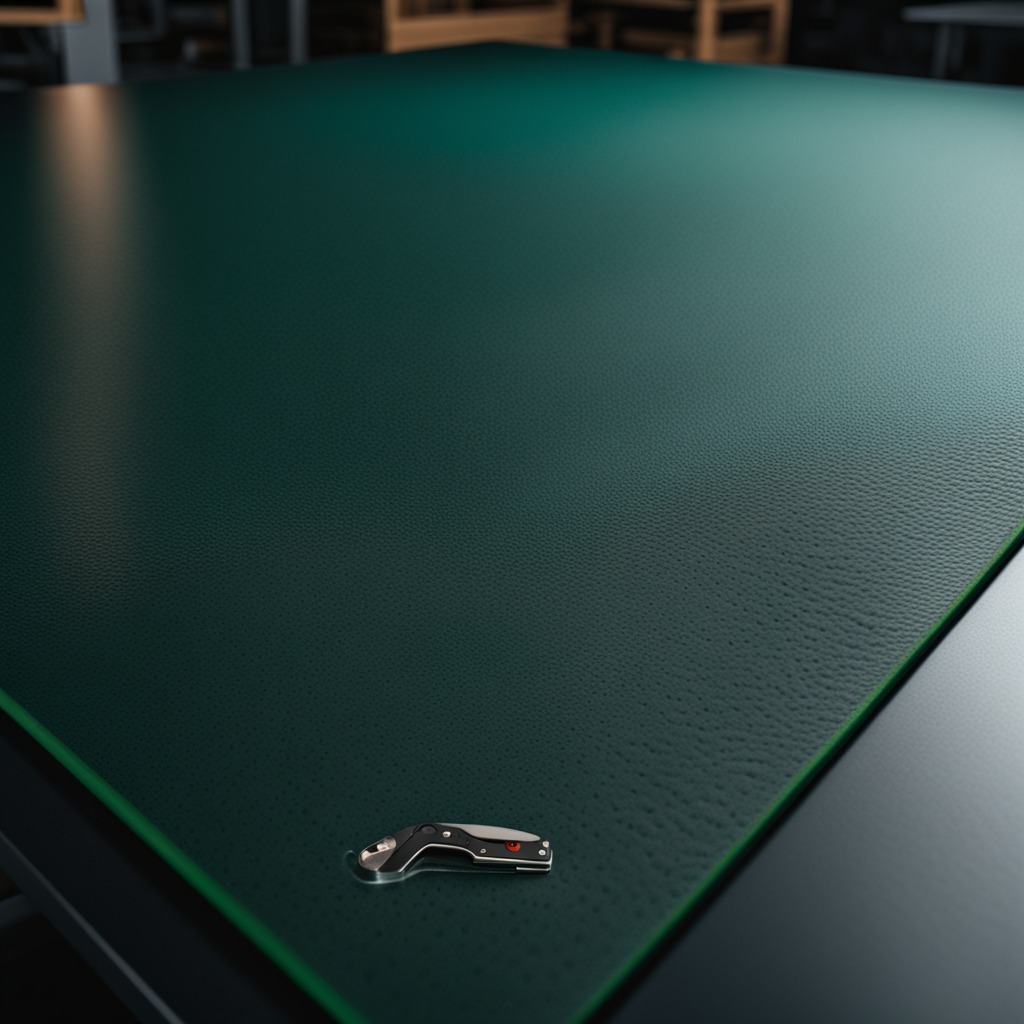
A utility knife is lying on a green rubber mat on a clean granite tabletop inside a workshop at night dim ambient light soft shadows worn but beneath the mat